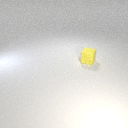
small yellow rubber cube